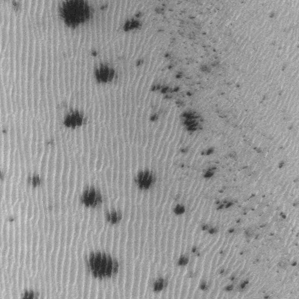
Label: frost